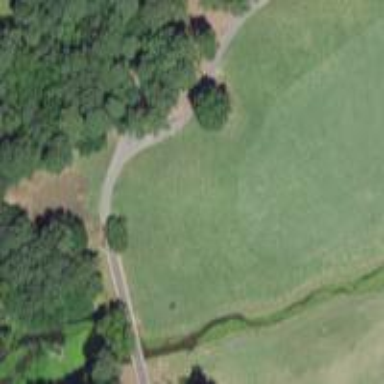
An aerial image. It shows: Pathway for golfing.